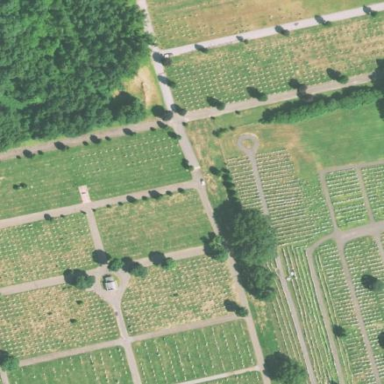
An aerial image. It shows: Cemetery.